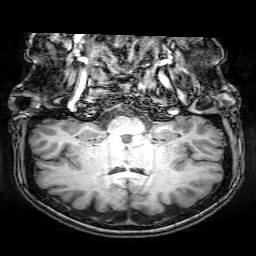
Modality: T1w
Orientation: sagittal
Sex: female
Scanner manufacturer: philips
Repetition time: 0.008147 s
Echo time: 0.00373 s